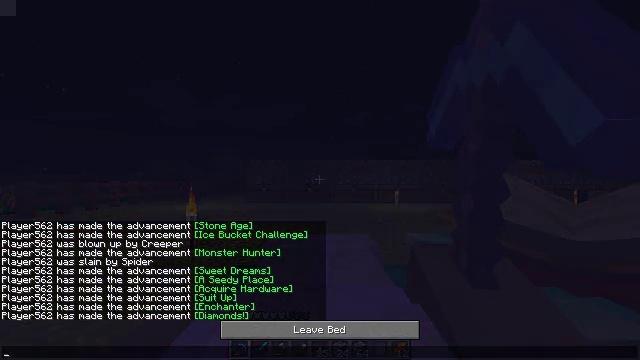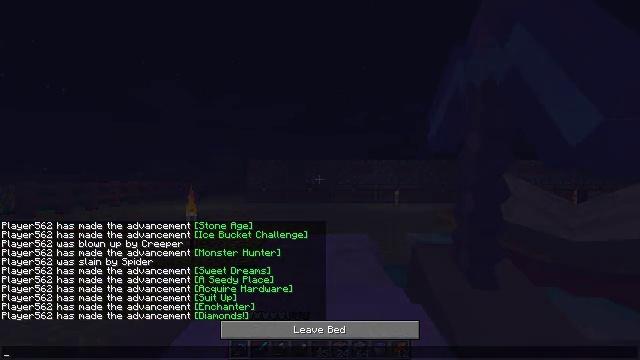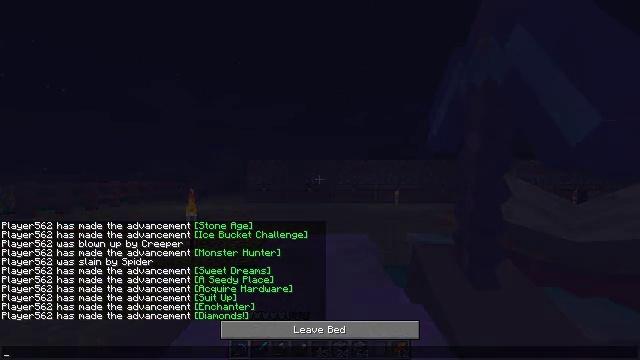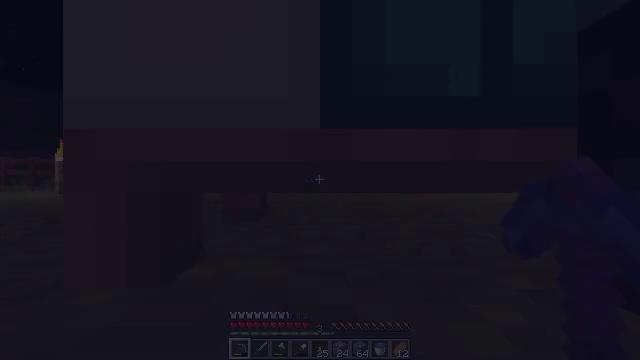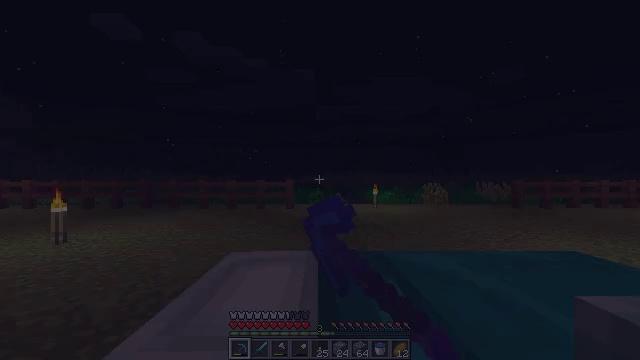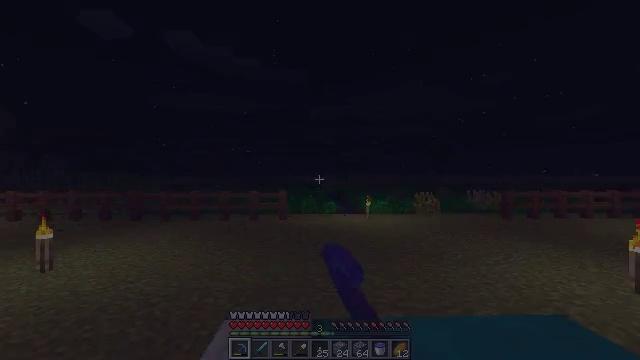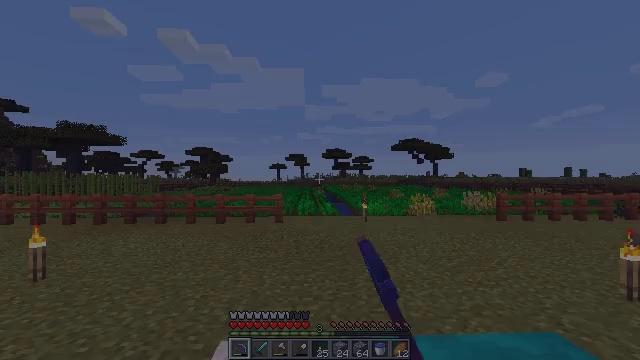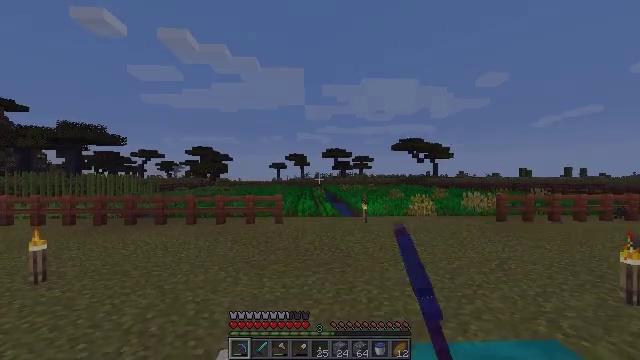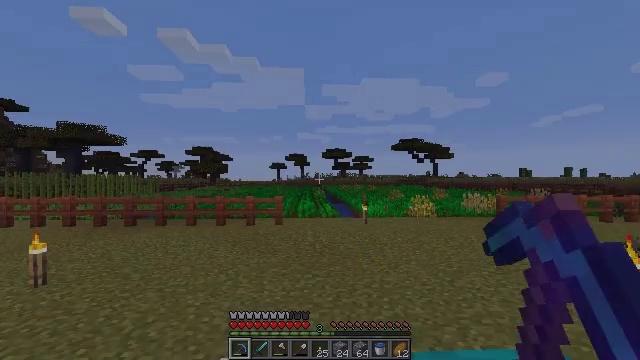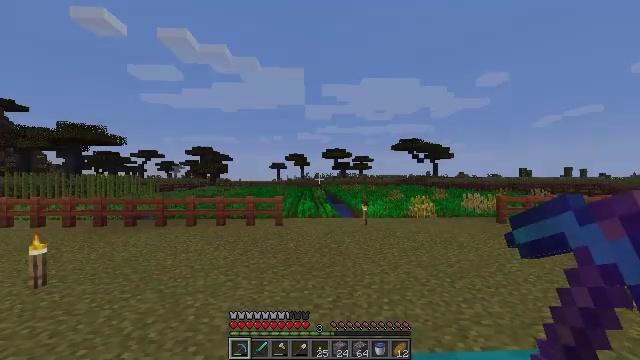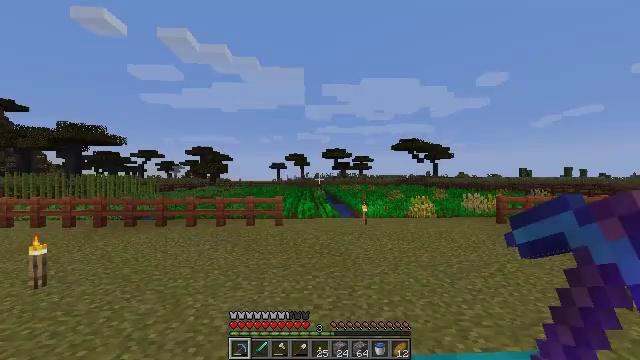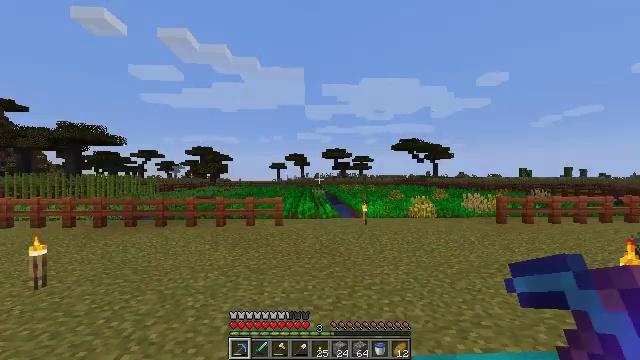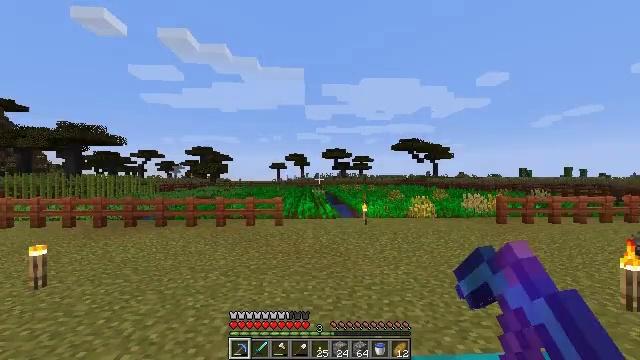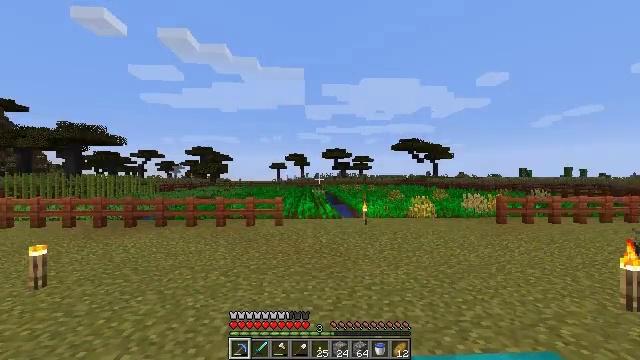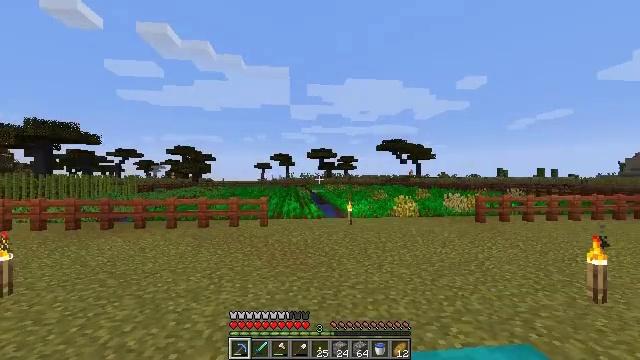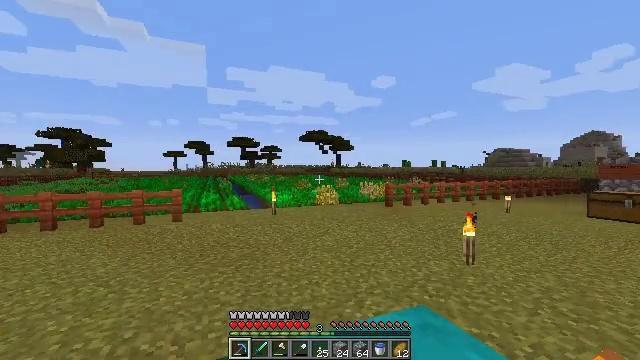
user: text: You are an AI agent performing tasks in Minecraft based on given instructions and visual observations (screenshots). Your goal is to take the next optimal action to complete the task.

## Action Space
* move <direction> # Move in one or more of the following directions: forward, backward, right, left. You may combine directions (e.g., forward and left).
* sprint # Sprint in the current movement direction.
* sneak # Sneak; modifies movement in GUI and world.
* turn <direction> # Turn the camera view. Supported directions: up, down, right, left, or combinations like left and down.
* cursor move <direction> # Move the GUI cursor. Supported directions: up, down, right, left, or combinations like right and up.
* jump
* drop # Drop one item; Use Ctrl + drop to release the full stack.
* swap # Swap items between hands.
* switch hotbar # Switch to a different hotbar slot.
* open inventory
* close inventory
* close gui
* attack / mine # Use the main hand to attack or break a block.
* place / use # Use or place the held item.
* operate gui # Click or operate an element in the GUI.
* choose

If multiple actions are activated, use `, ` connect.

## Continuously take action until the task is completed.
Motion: motion action
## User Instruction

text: Harvest tall grass for seeds.
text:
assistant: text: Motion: no_op
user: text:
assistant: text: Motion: no_op
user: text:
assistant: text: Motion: no_op
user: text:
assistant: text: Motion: close gui
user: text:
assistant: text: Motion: turn right
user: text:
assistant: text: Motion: no_op
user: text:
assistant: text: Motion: no_op
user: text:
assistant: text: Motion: no_op
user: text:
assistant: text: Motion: no_op
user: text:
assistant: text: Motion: no_op
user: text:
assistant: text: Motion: attack / mine
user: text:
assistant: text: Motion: attack / mine
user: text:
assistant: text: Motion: no_op
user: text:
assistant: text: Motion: turn right
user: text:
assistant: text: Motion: turn right and down
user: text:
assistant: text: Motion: turn right and down
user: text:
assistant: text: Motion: turn left and down
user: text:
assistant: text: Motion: turn left and down
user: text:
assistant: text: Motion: move forward and move left, turn left
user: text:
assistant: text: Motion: move forward and move left, turn left
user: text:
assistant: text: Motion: move forward and move left, turn left
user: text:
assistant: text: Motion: move forward and move left, turn left
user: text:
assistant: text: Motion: move forward and move left, turn left
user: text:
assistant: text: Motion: move forward
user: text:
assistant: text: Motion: move forward
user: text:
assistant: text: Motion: move forward
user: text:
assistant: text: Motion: move forward
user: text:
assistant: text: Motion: move forward
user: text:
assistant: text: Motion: move forward
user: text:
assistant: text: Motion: move forward, sprint, turn left